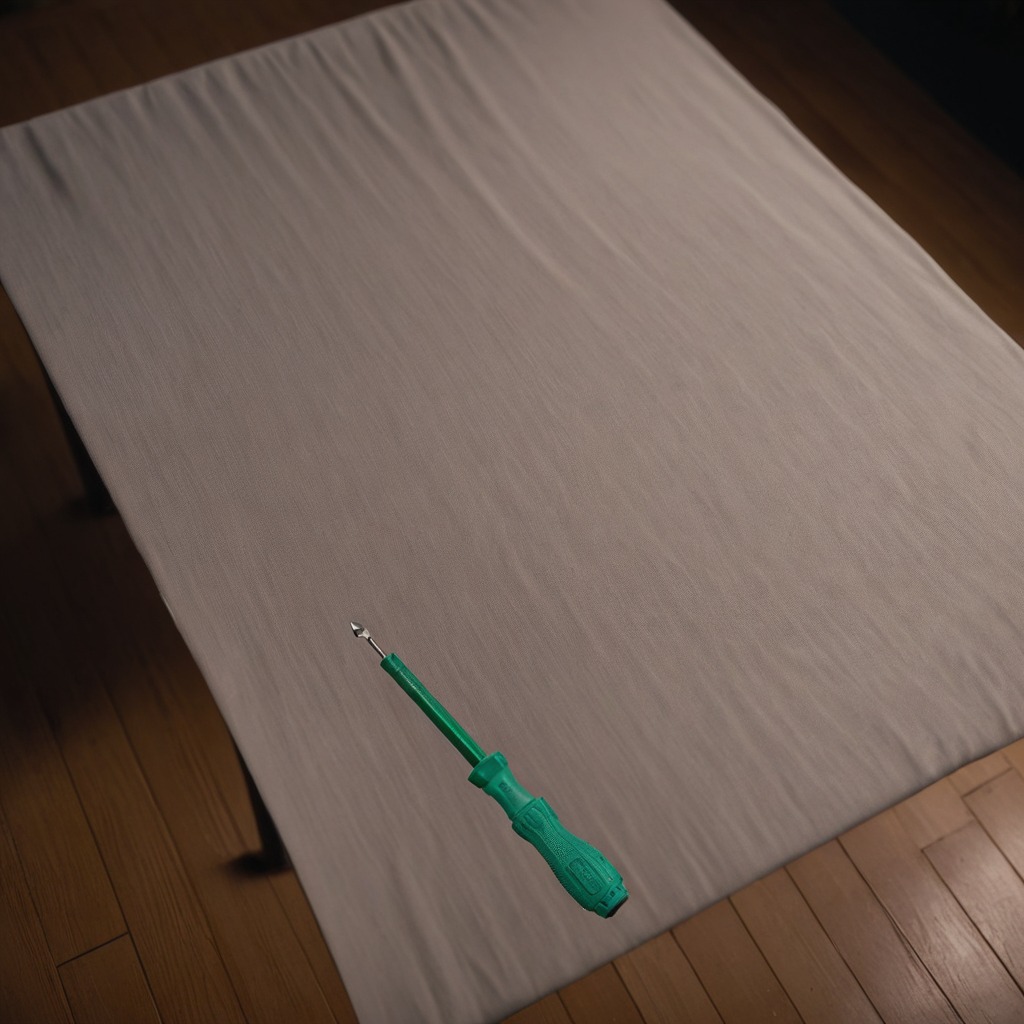
A screwdriver is lying on the wooden table.